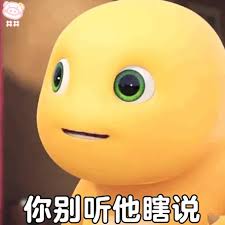
Label: nailong